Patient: sex M, age 40
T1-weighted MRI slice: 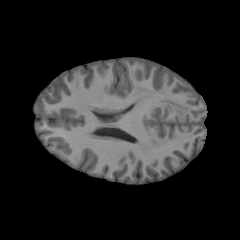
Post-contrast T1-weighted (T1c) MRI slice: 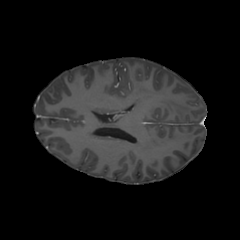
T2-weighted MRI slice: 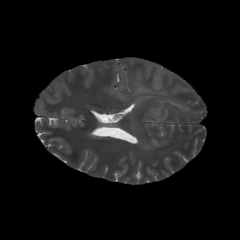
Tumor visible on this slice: yes
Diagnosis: Astrocytoma, IDH-mutant
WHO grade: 3